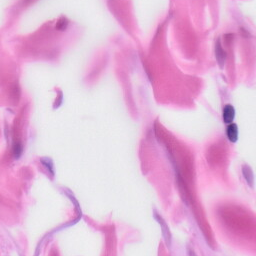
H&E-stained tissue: Skin